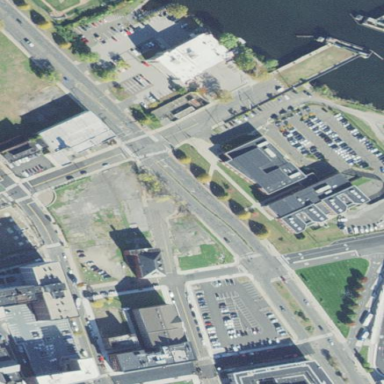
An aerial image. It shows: Courthouse building.